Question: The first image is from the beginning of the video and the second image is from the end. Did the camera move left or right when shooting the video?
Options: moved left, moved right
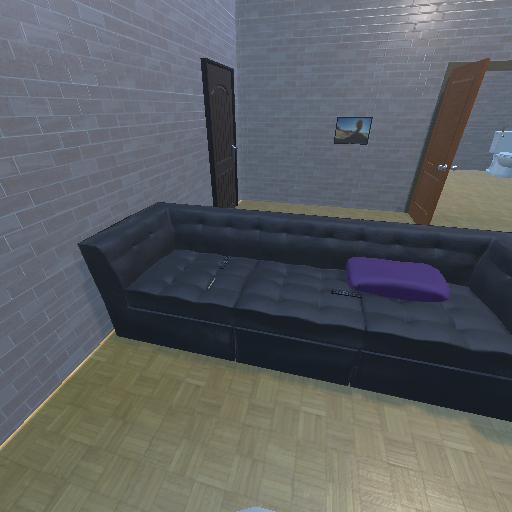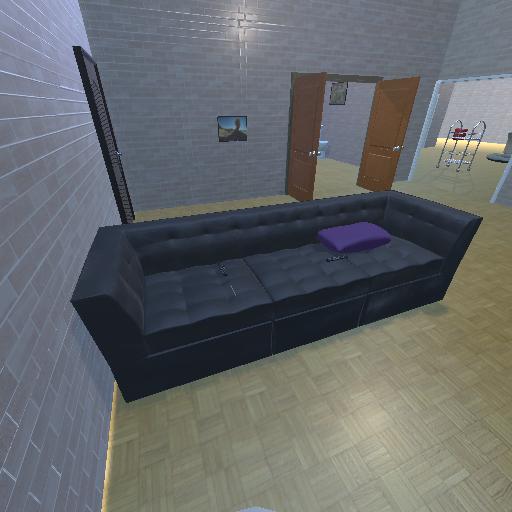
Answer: moved left